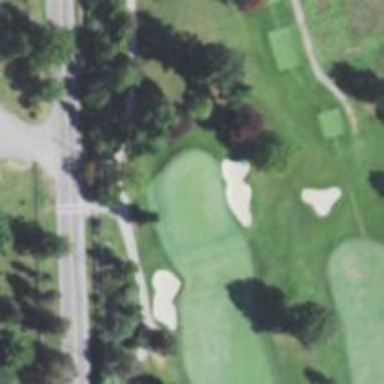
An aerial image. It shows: View of golf hole.